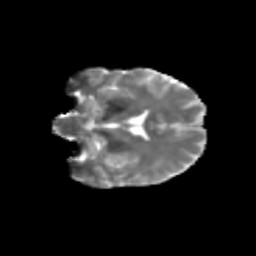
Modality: T2w
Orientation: coronal
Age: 43
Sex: male
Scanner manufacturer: siemens
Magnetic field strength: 3 T
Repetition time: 1.8 s
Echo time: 0.07 s